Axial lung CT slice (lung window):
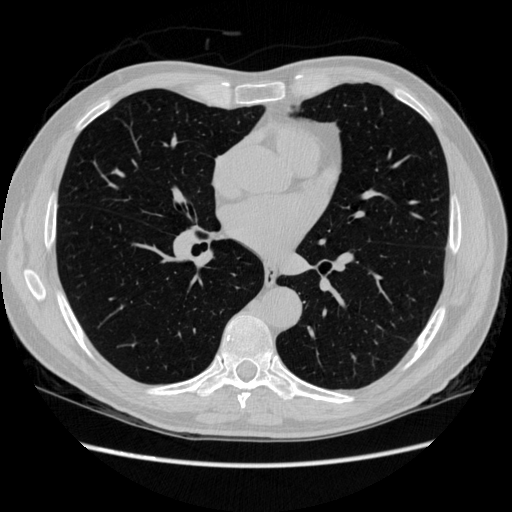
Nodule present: no